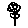
Label: flower